Question: '''
gender_value<-function(author){
au<-sub("([^,]+),\s*(.*)", "\2 \1", author)
r<-GET(paste0("https://genderapi.io/api?name=",au))
g<-content(r)$gender
n<-c(au,g)}
author("nandan,vivek","paswan, jyoti")
'''
If I want to pass more than 10000 name in a author chosen from csv file, how could I do this.
I want the write the result in .csv file after bind the result "n".
like a table form with two columns(name,gender) and more than 10000 row(eg. jyoti paswan,female)

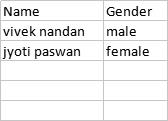
Answer: Pass only first name to the API as it returns 'NULL' for names with spaces or last name
'''
gender_value<-function(author) {
au <-sub("([^,]+),\s*(.*)", "\2 \1", author)
first_name <- sub("(.*)\s+.*", "\1", au)
r <- GET(paste0("https://genderapi.io/api?name=",first_name))
g <- content(r)$gender
g <- if (is.null(g)) NA else g
data.frame(author_name = au, gender = g)
}
'''
Have a vector of names which you want to pass to the function
'''
author_names <- c("nandan,vivek","paswan, jyoti")
'''
and then use 'lapply' to apply the function to each name. If you have names to be passed in a dataframe use 'dataframe_name$column_name' instead of 'author_names'.
'''
df <- do.call(rbind, lapply(author_names, gender_value))
df
# author_name gender
#1 vivek nandan male
#2 jyoti paswan female
'''
You can now write 'df' to csv using 'write.csv'
'''
write.csv(df, "/path/of/file.csv", row.names = FALSE)
'''